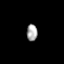
Tissue: prostate
Cell type: T cells
Senescence score: 0.7258
Nuclear area (px): 176
Mean DAPI intensity: 166.29